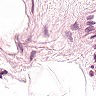
Metastatic tissue present: no